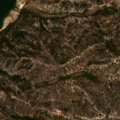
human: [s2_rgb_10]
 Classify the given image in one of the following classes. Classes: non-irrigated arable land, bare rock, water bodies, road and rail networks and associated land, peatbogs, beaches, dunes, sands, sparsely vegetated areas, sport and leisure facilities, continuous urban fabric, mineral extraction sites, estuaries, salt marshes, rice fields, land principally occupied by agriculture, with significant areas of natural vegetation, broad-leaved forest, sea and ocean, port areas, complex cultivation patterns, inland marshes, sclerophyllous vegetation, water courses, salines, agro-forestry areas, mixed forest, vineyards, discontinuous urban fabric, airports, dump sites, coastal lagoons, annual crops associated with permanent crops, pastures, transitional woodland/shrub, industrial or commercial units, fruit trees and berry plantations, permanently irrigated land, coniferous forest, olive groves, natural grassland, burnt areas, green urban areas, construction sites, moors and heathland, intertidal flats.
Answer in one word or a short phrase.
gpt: mixed forest, water bodies